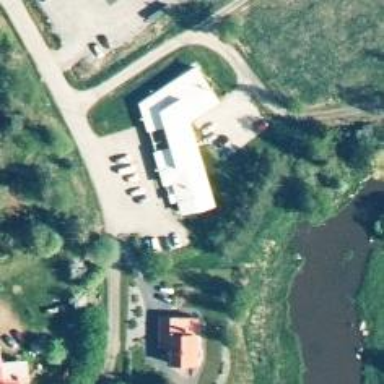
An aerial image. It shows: Fitness center located in leisure land.